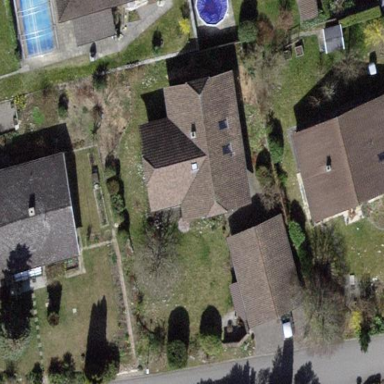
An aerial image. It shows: Simple and straightforward house.